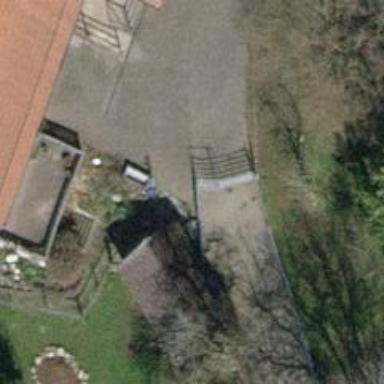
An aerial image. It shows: Gate.